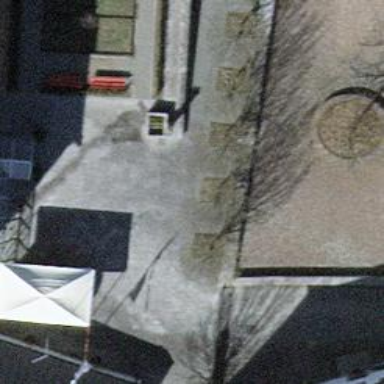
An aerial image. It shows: Bench for seating.